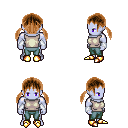
a pixel art fantasy rpg character, male body template, dark elf, purple skin, white sleeveless shirt, teal pants, brown twin-tailed hairstyle, white cloth bracers, gold boots, four views (front, back, left, right), 2x2 character sprite sheet, small pixel art, hard edges, no anti-aliasing